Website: lowes
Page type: billing-address
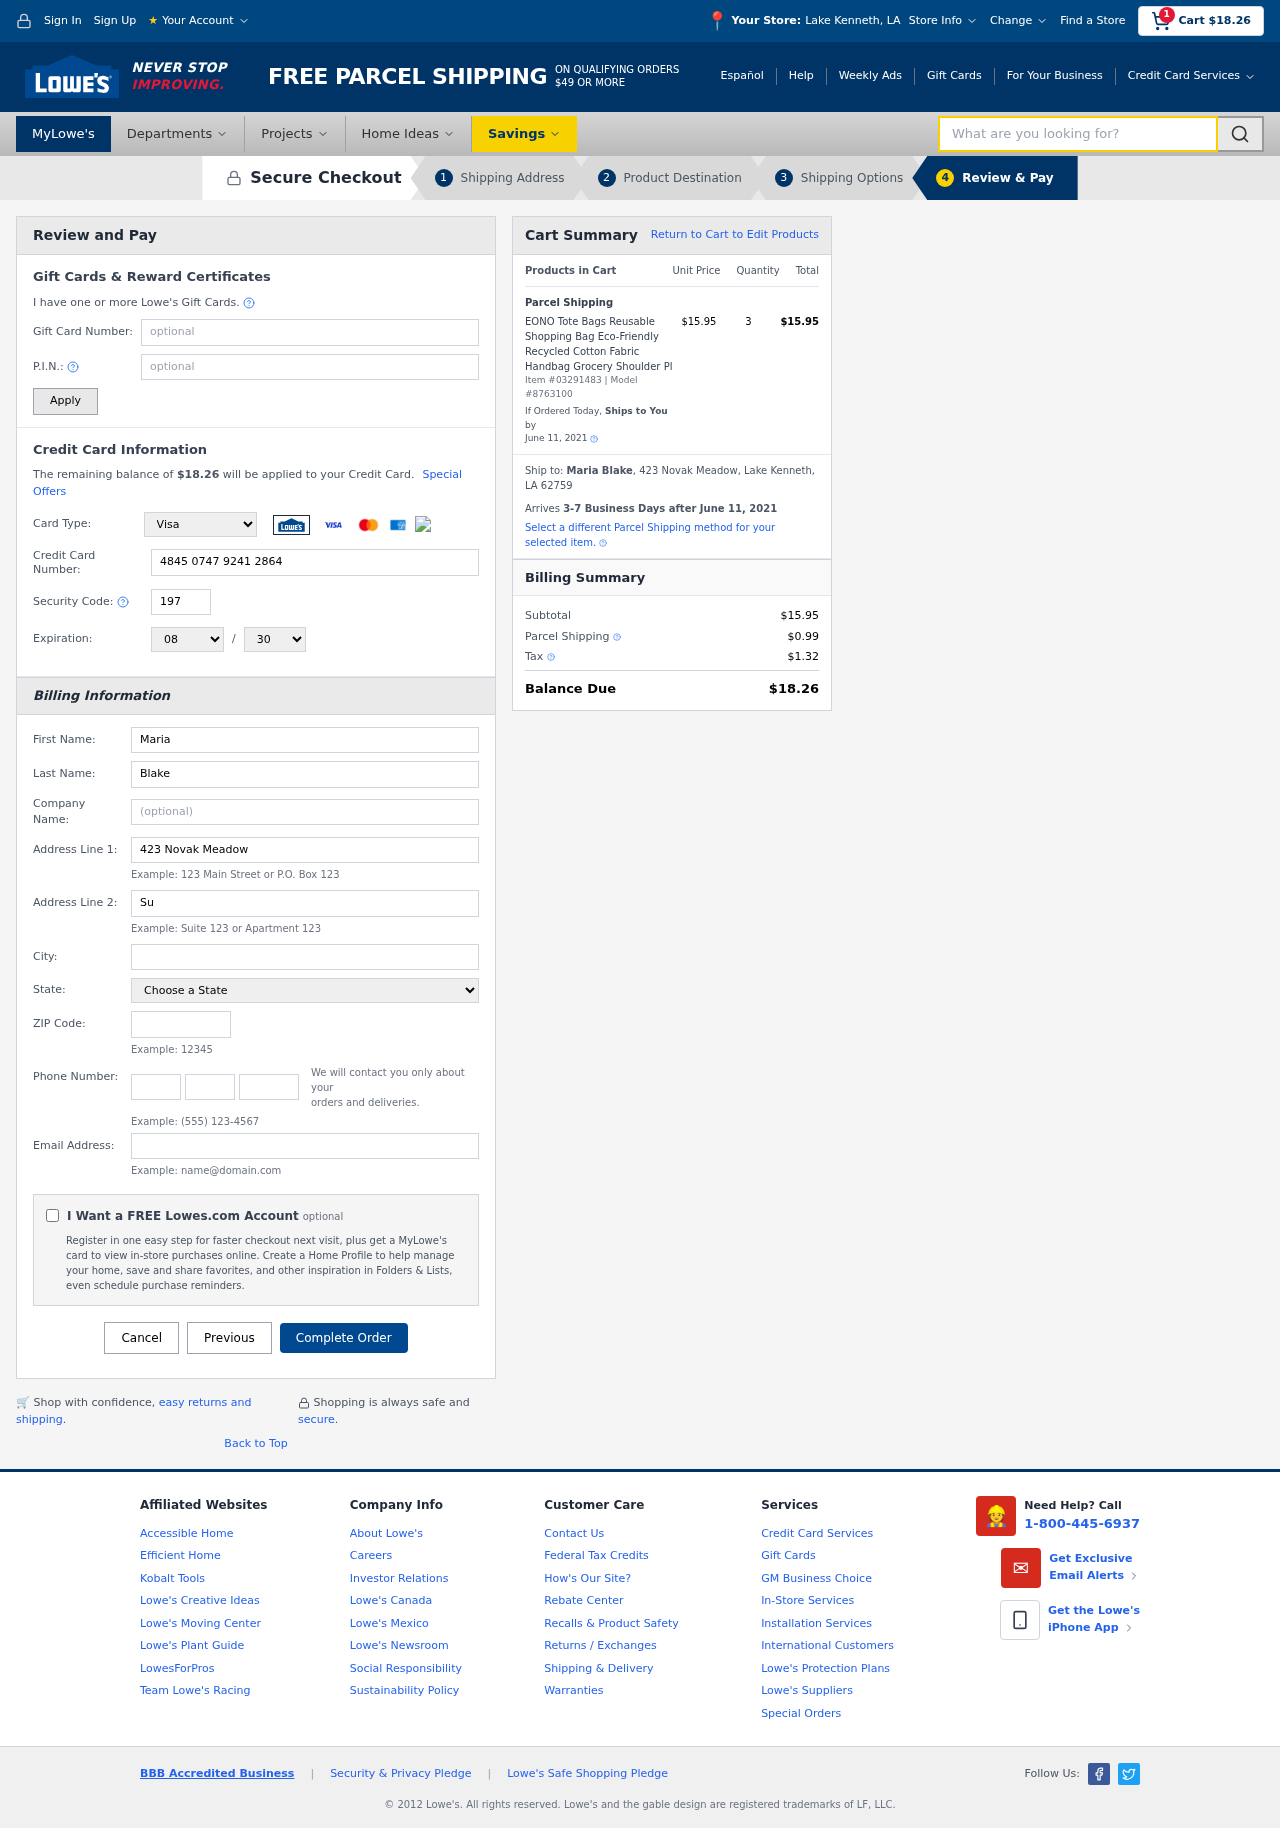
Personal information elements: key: PII_CARD_CVV
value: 197
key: PII_CARD_EXPIRY_MONTH
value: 08
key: PII_CARD_EXPIRY_YEAR
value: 30
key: PII_CARD_NUMBER
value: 4845 0747 9241 2864
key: PII_CARD_TYPE
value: Visa
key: PII_CITY
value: Lake Kenneth
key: PII_CITY_STATE
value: Lake Kenneth, LA
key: PII_EMAIL
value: maria_blake@yahoo.com
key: PII_FIRSTNAME
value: Maria
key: PII_FULLNAME
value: Maria Blake
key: PII_LASTNAME
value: Blake
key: PII_PHONE_AREA
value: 970
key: PII_PHONE_PREFIX
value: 976
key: PII_PHONE_SUFFIX
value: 0671
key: PII_POSTCODE
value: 62759
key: PII_STATE
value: Louisiana
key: PII_STREET
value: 423 Novak Meadow
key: PII_STREET2
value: Suite 220
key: PII_CITY_STATE_ZIP
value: Lake Kenneth, LA 62759
Product elements: key: PRODUCT1_NAME
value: EONO Tote Bags Reusable Shopping Bag Eco-Friendly Recycled Cotton Fabric Handbag Grocery Shoulder Pl
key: PRODUCT1_PRICE
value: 15.95
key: PRODUCT1_QUANTITY
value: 3
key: PRODUCT_ITEM_NUMBER
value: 03291483
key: PRODUCT_MODEL_NUMBER
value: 8763100
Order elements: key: ORDER_SUBTOTAL
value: $18.26
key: ORDER_TOTAL
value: $18.26
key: ORDER_SHIPPING_DATE
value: June 11, 2021
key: ORDER_SUBTOTAL
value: $15.95
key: ORDER_DELIVERY_DATE
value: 3-7 Business Days after June 11, 2021
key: ORDER_SHIPPING_DATE2
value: June 11, 2021
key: ORDER_SUBTOTAL2
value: $15.95
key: ORDER_SHIPPING_COST
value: $0.99
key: ORDER_TAX
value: $1.32
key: ORDER_TOTAL2
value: $18.26
Search elements: key: HEADER_SEARCH
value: What are you looking for?